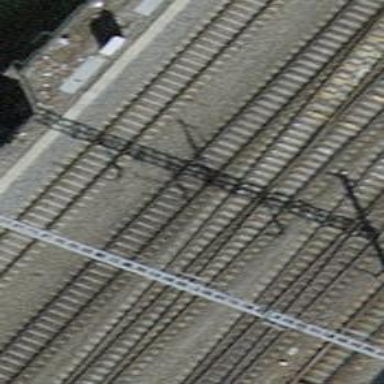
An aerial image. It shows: Single railway track with electrification through contact line.